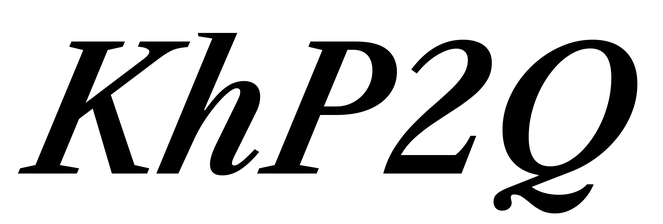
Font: LibreCaslonText-Italic_SemiBold_Italic